Aerial crown-view tile of a tropical tree (Barro Colorado Island, Panama), acquired 20250715:
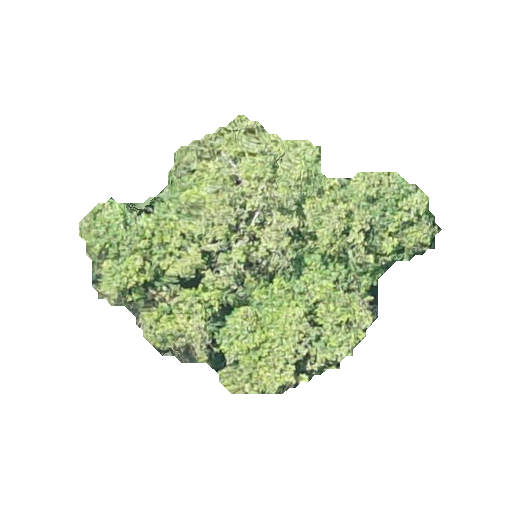
Species: Luehea seemannii
GBIF accepted scientific name: Luehea seemannii
Crown area: 89.835 m²